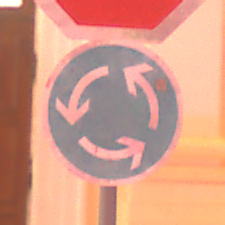
Verkehrszeichen: Kreisverkehr
Zusatzzeichen oben: Stop
Umgebung: Outdoor, Urban
Tageszeit: Night
Wetter: Overcast
Licht: Artificial
Jahreszeit: Winter
Kontrast: MediumContrast